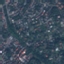
Land use / land cover class: Residential